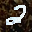
Label: 2